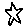
Label: star